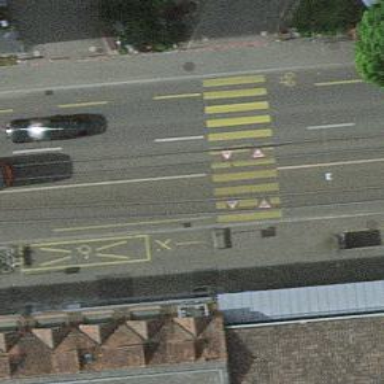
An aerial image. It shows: Tram level crossing on railway.